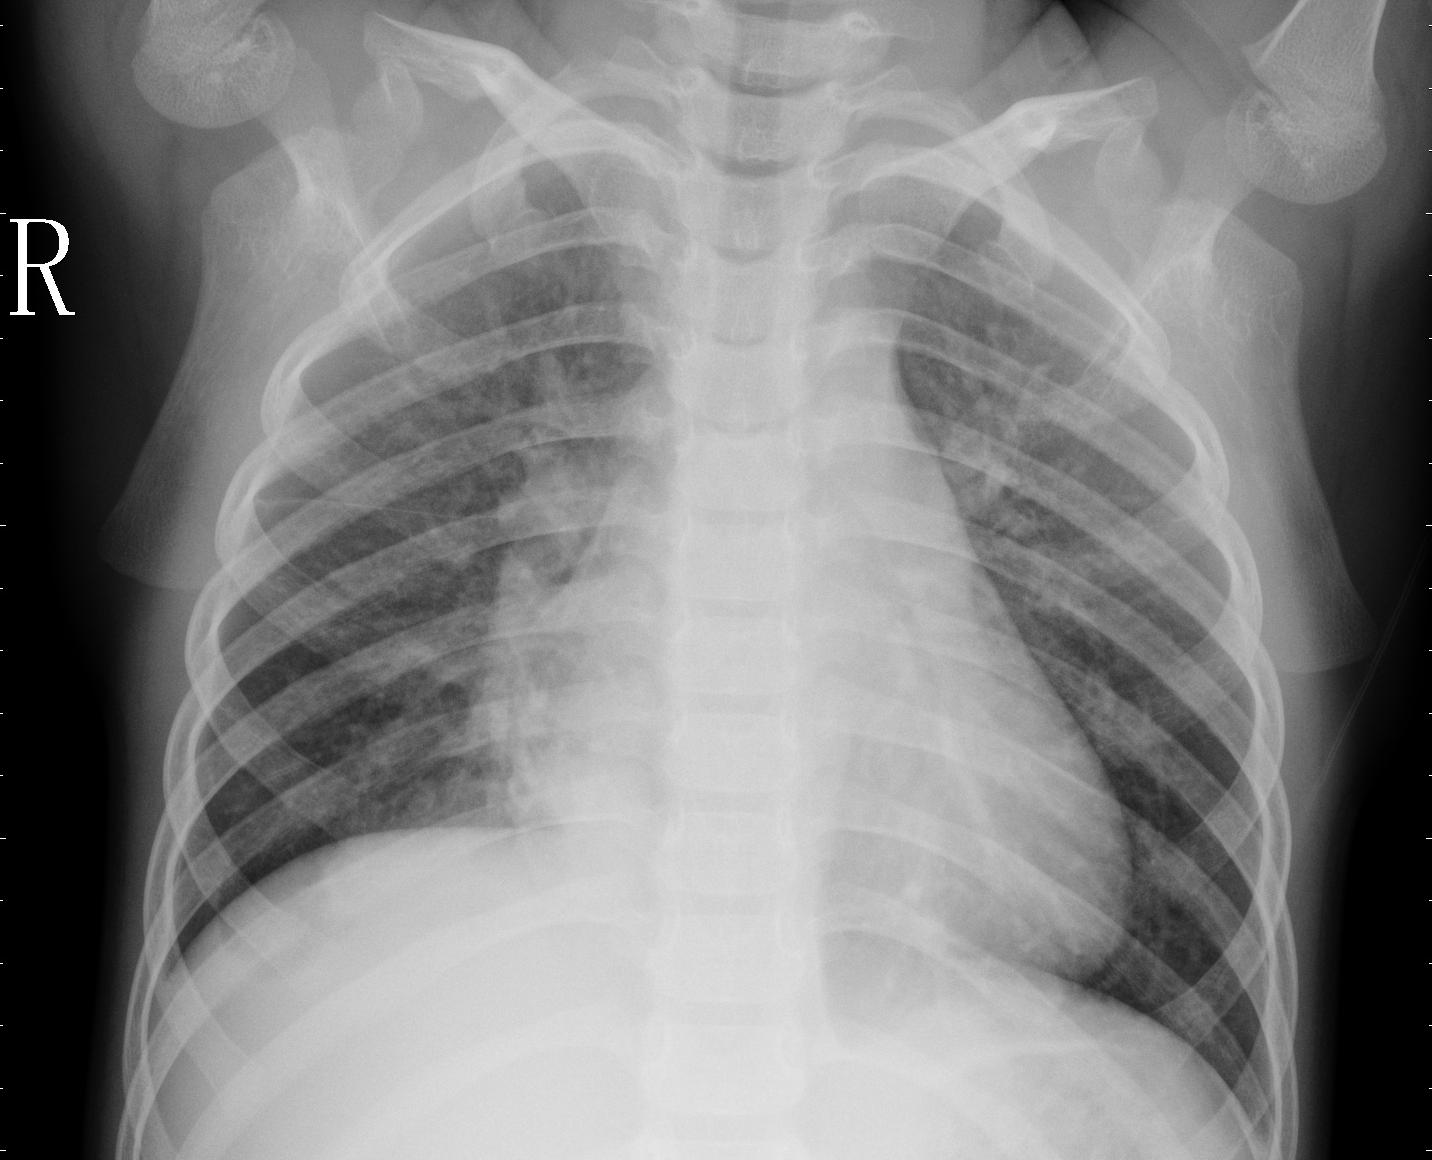
Diagnosis: PNEUMONIA